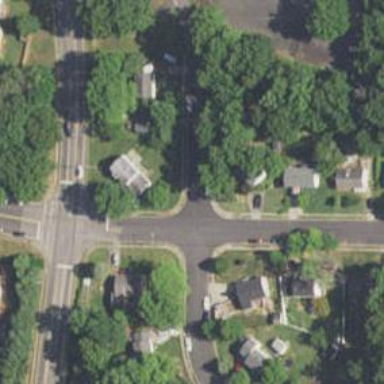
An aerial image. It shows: Unmarked crossing on the road.